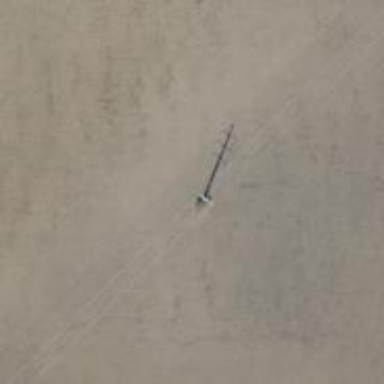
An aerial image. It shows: Power pole.